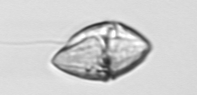
Label: Gyrodinium